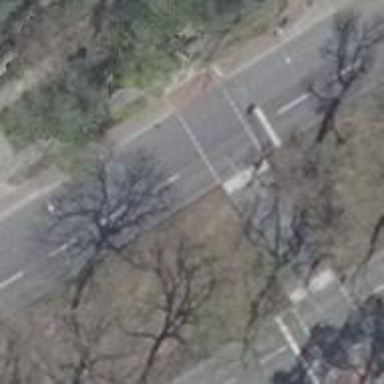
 there is parallel on-street parking lane and cycle track."